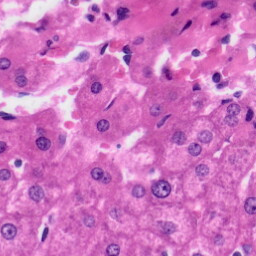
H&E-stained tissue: Liver